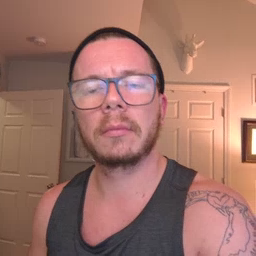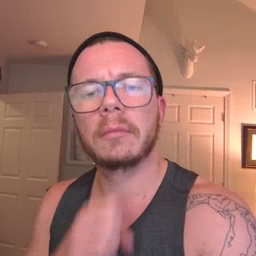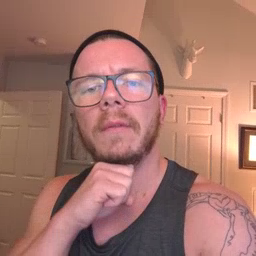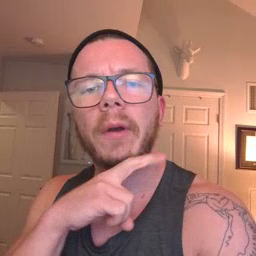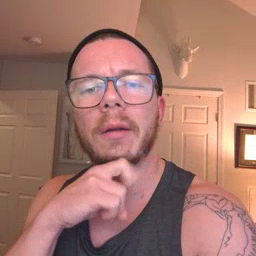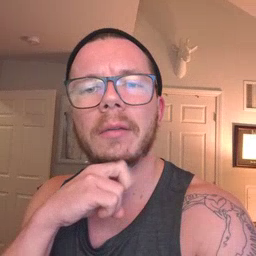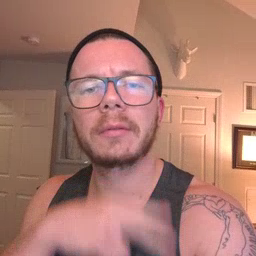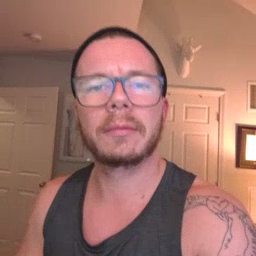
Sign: frog